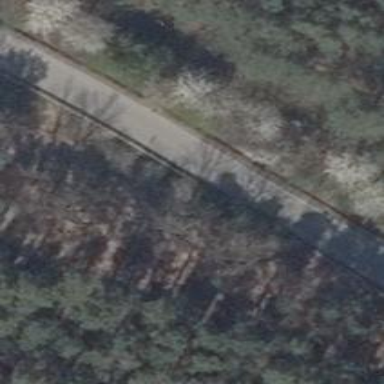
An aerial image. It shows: Unclassified road with asphalt surface.